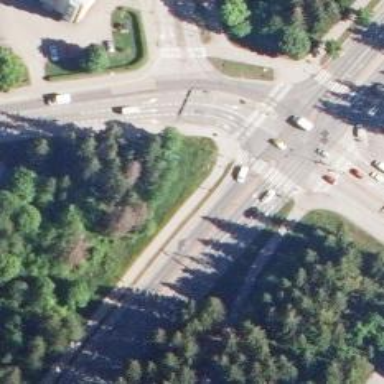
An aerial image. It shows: Asphalt cycleway.